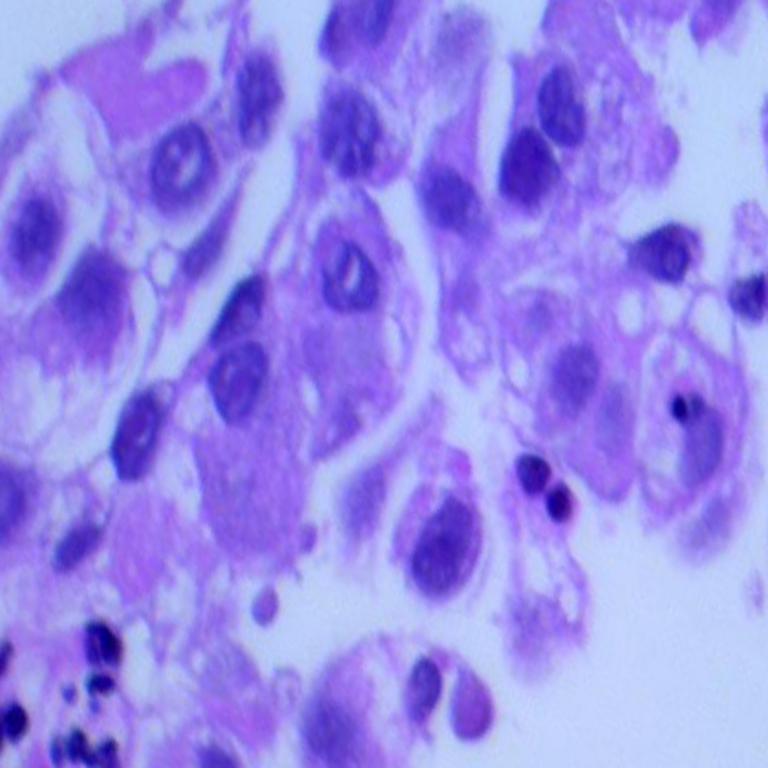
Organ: lung
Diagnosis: adenocarcinomas